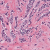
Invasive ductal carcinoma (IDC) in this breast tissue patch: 1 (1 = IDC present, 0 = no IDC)